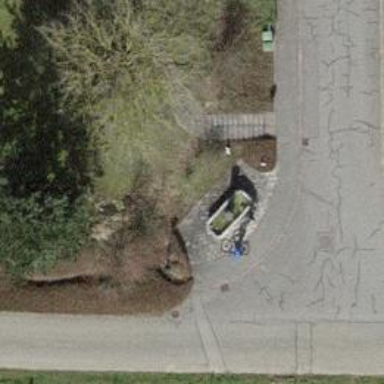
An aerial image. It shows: Fountain.